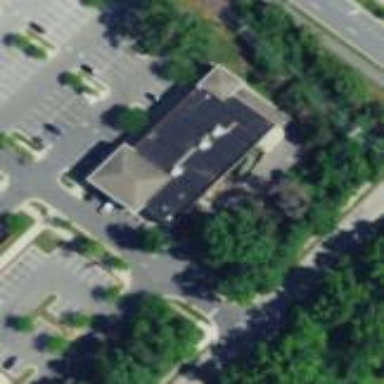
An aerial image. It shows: Building.